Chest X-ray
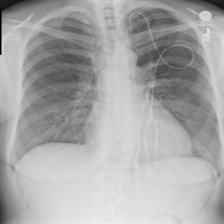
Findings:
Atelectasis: negative
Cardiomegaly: negative
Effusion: negative
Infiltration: negative
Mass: negative
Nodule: negative
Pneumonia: negative
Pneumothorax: negative
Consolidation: negative
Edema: negative
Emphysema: negative
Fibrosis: negative
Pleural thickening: negative
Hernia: negative